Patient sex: M
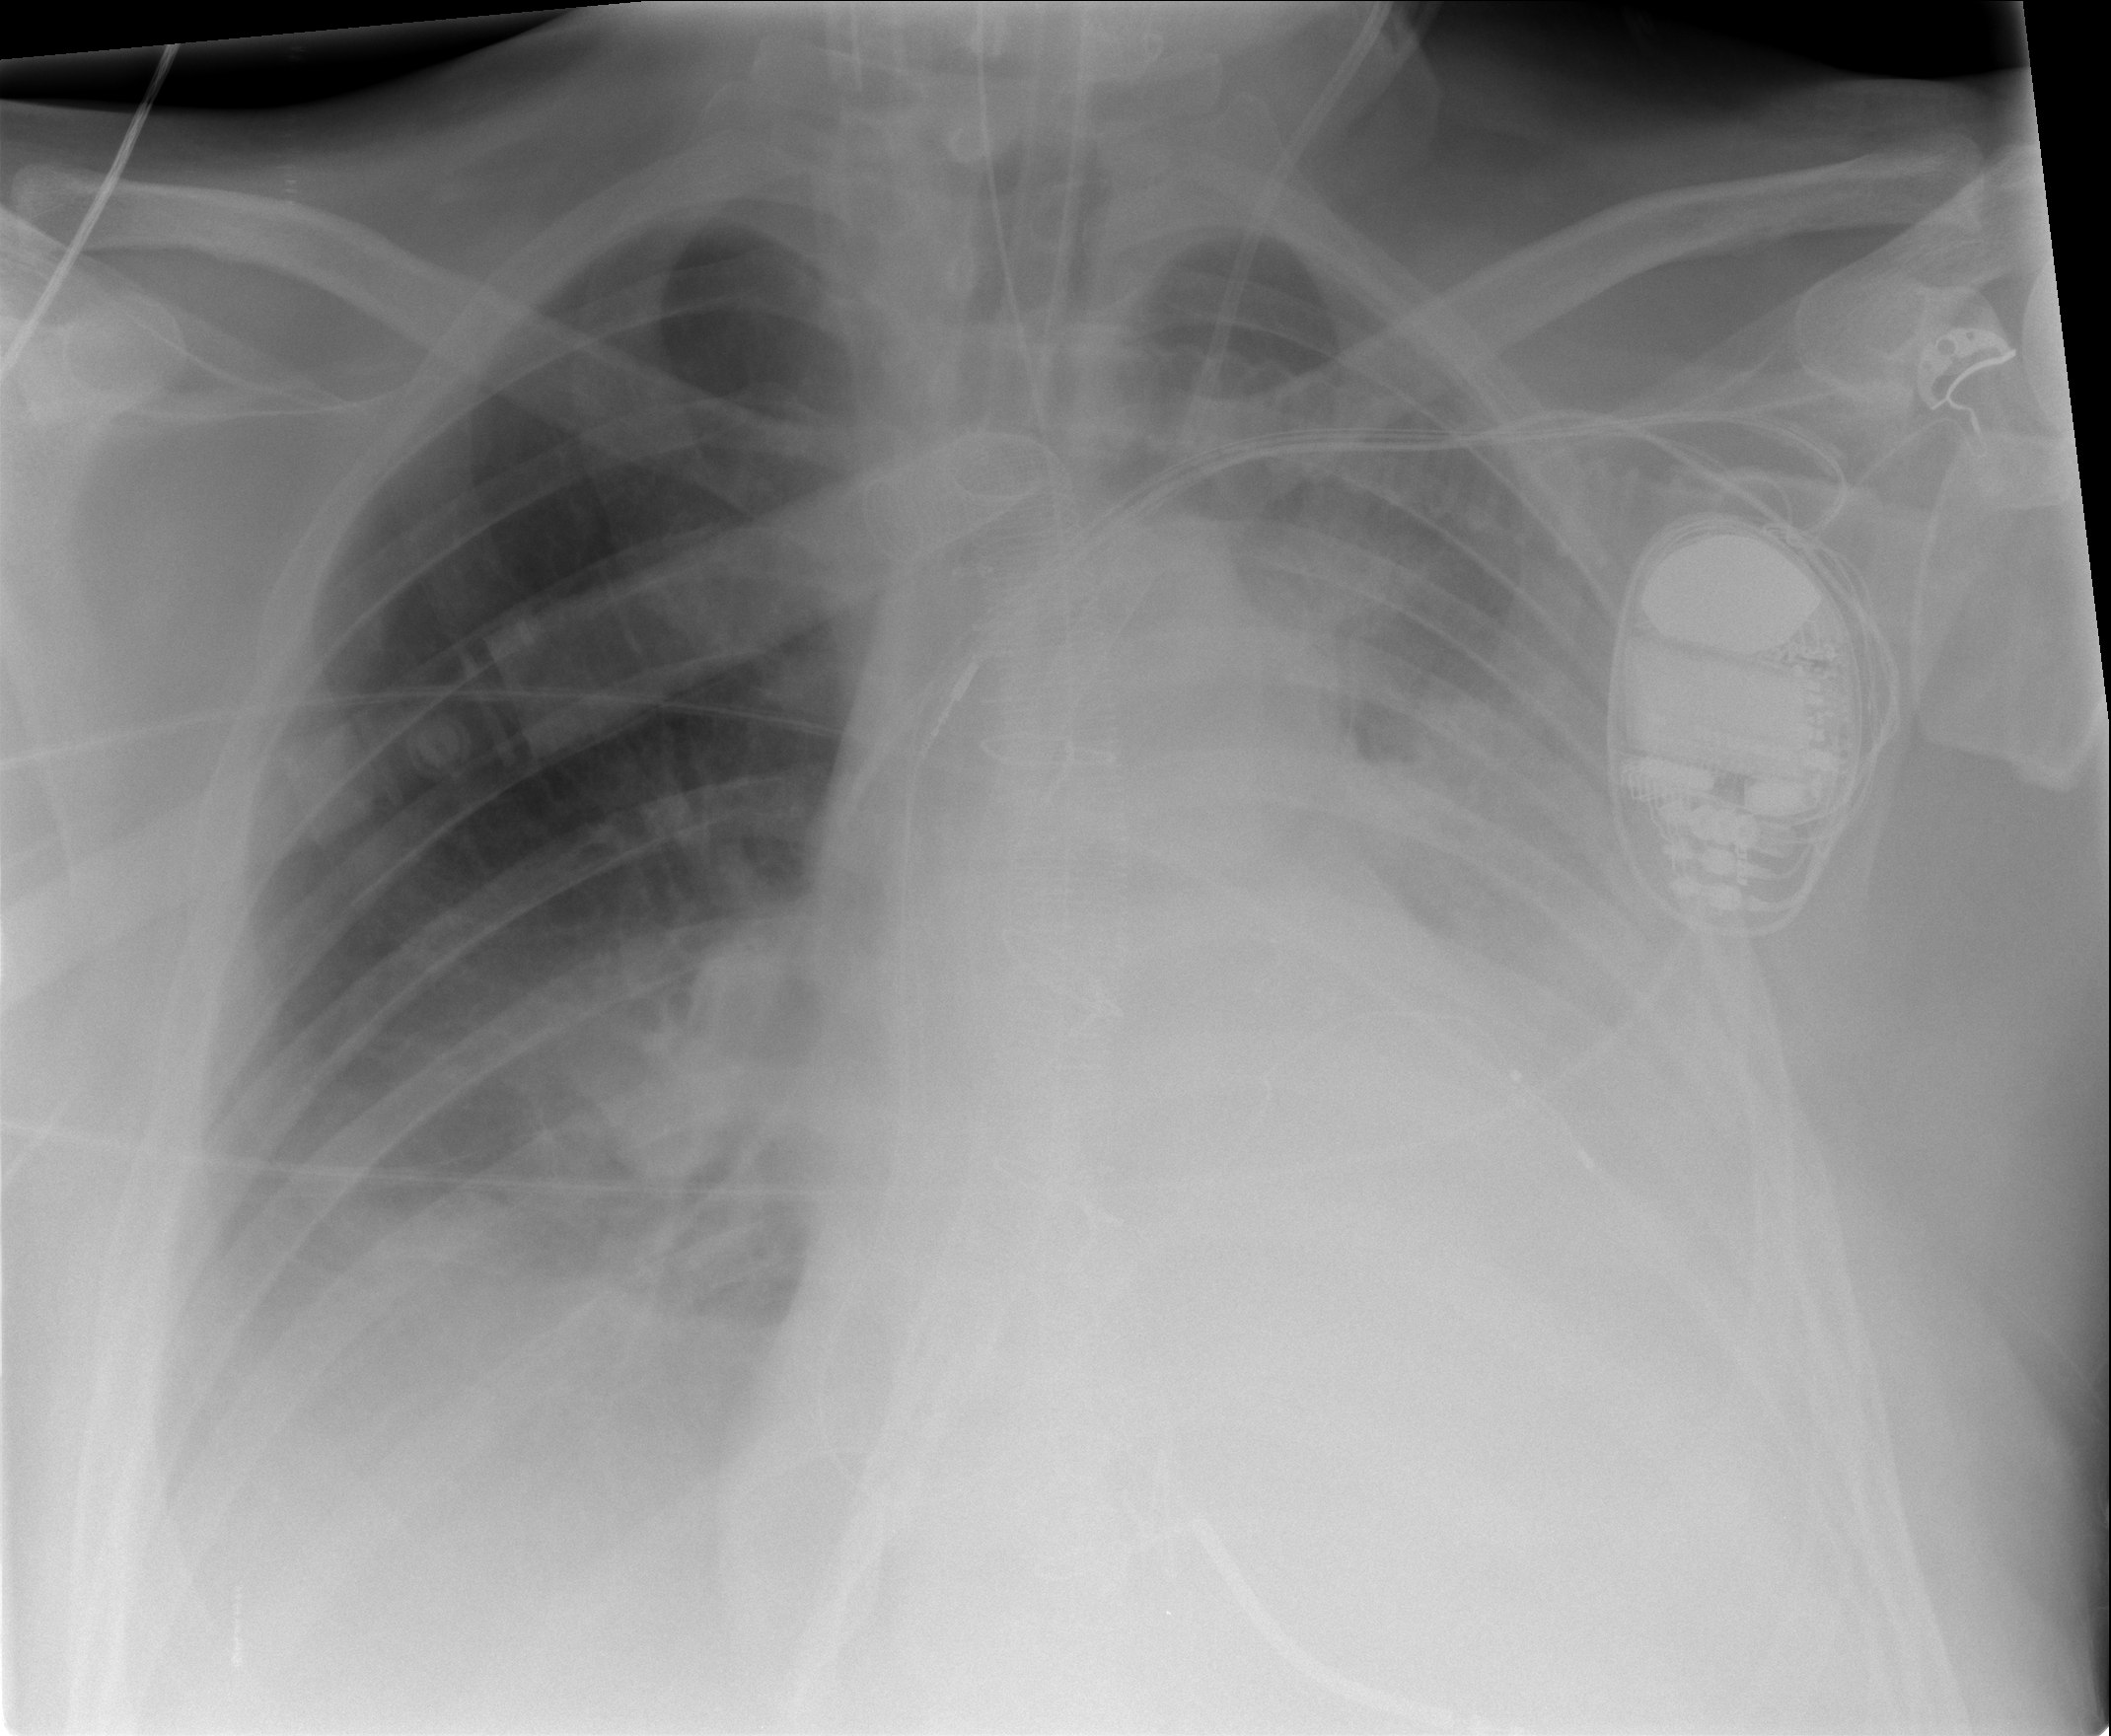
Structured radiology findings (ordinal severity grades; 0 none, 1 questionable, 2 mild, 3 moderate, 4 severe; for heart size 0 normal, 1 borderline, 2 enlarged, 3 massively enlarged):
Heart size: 3
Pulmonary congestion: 1
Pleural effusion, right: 2
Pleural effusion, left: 3
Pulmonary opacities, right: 0
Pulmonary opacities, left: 0
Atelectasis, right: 2
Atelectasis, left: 3